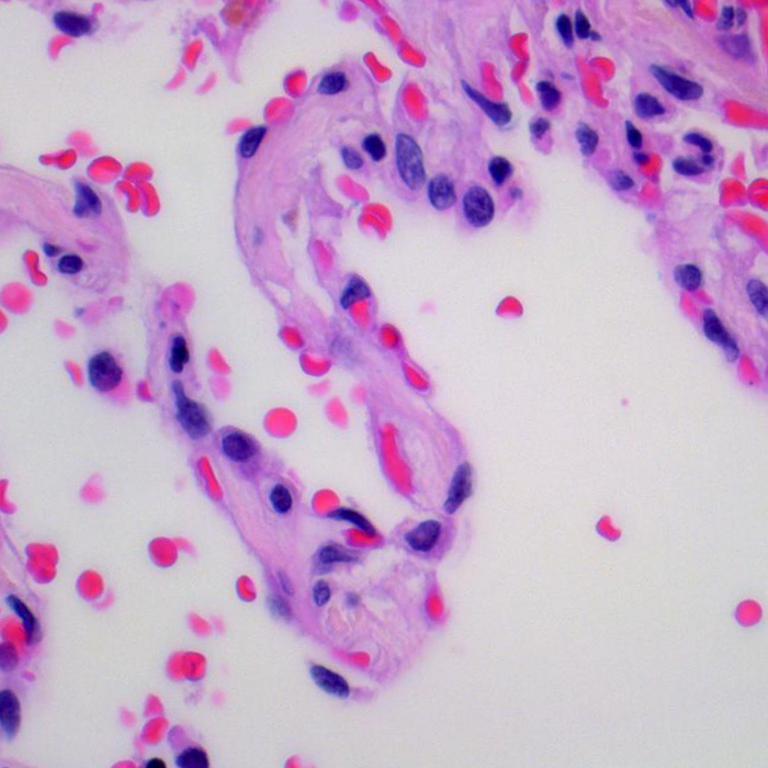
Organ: lung
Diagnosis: benign